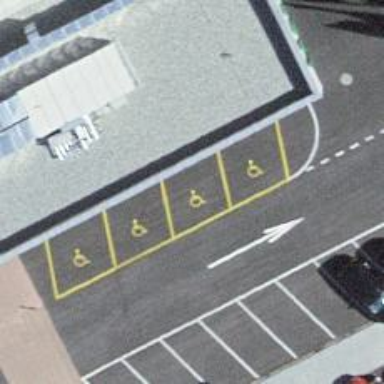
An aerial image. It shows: Parking space designated for disabled individuals.